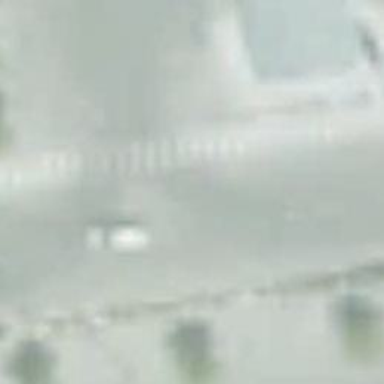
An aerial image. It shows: Marked crossing on footway with clear markings.